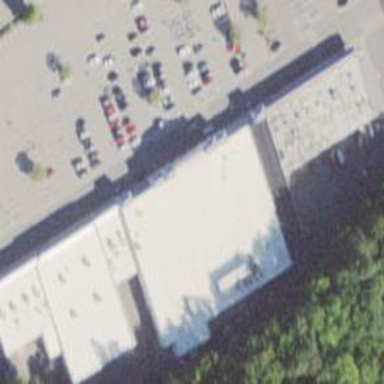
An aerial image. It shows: Supermarket.